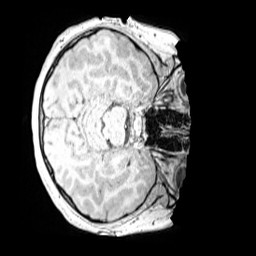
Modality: MP2RAGE
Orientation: axial
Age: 12
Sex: female
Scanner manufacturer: siemens
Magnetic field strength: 3 T
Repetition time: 4 s
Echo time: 0.00299 s